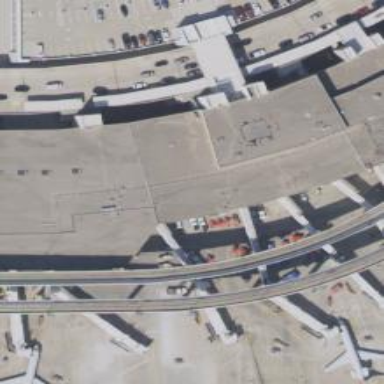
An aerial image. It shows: Airport gate.